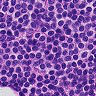
Metastatic tissue present: no